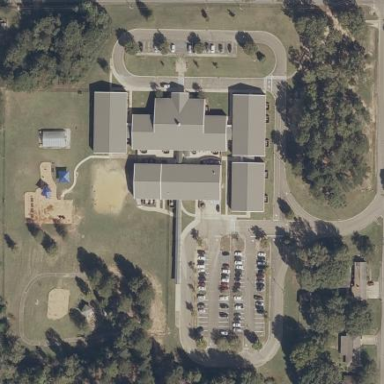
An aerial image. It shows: School.